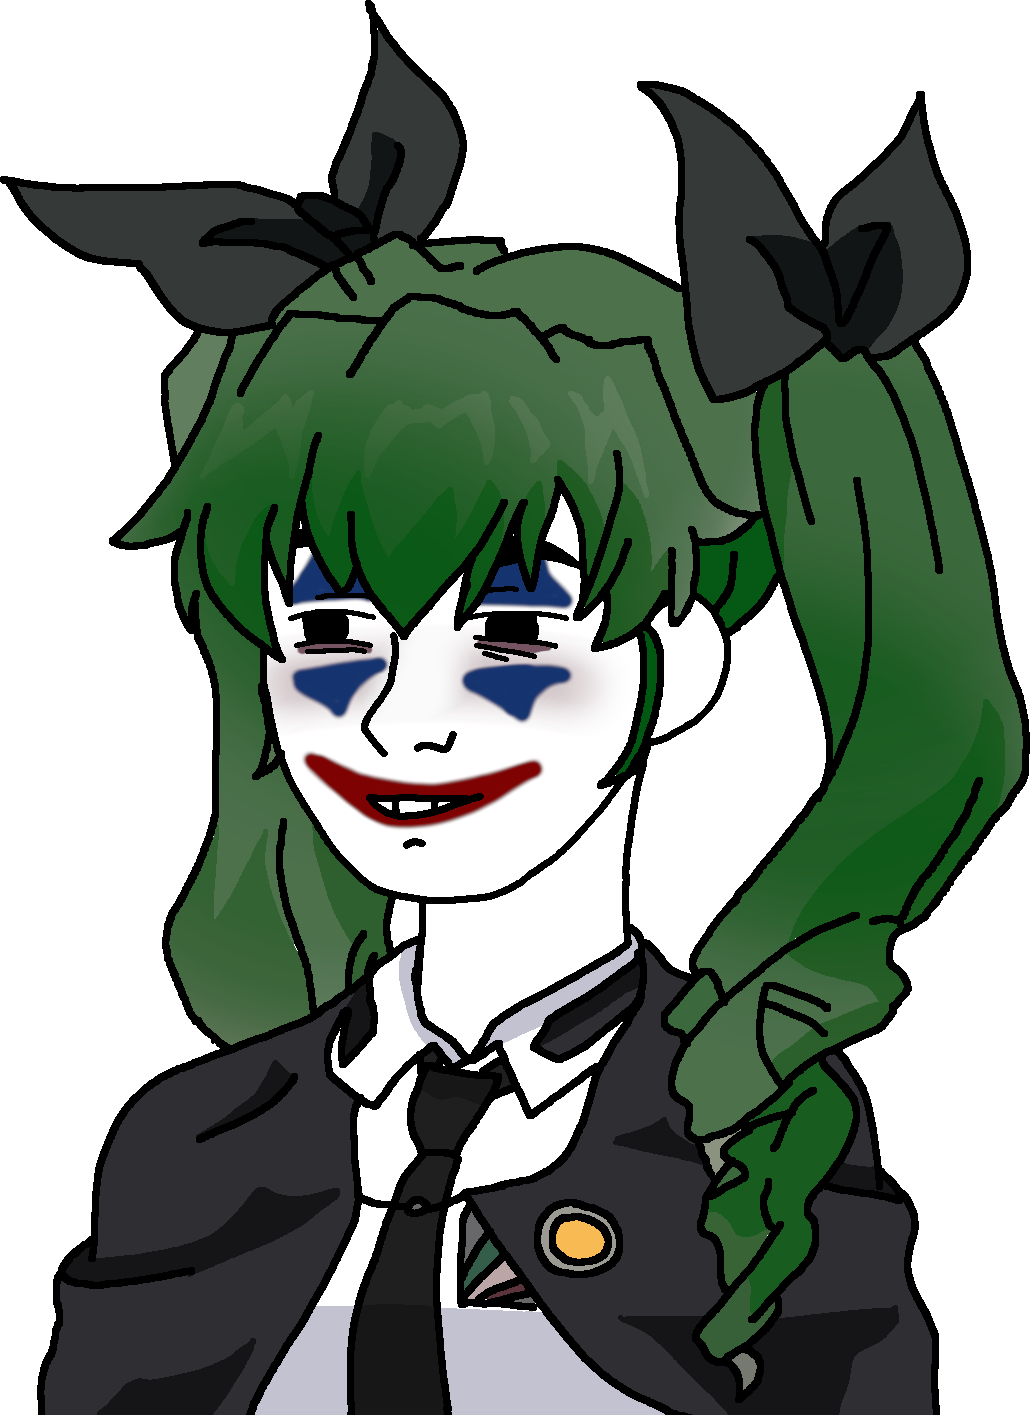
Label: 5_Twinkjak